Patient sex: M
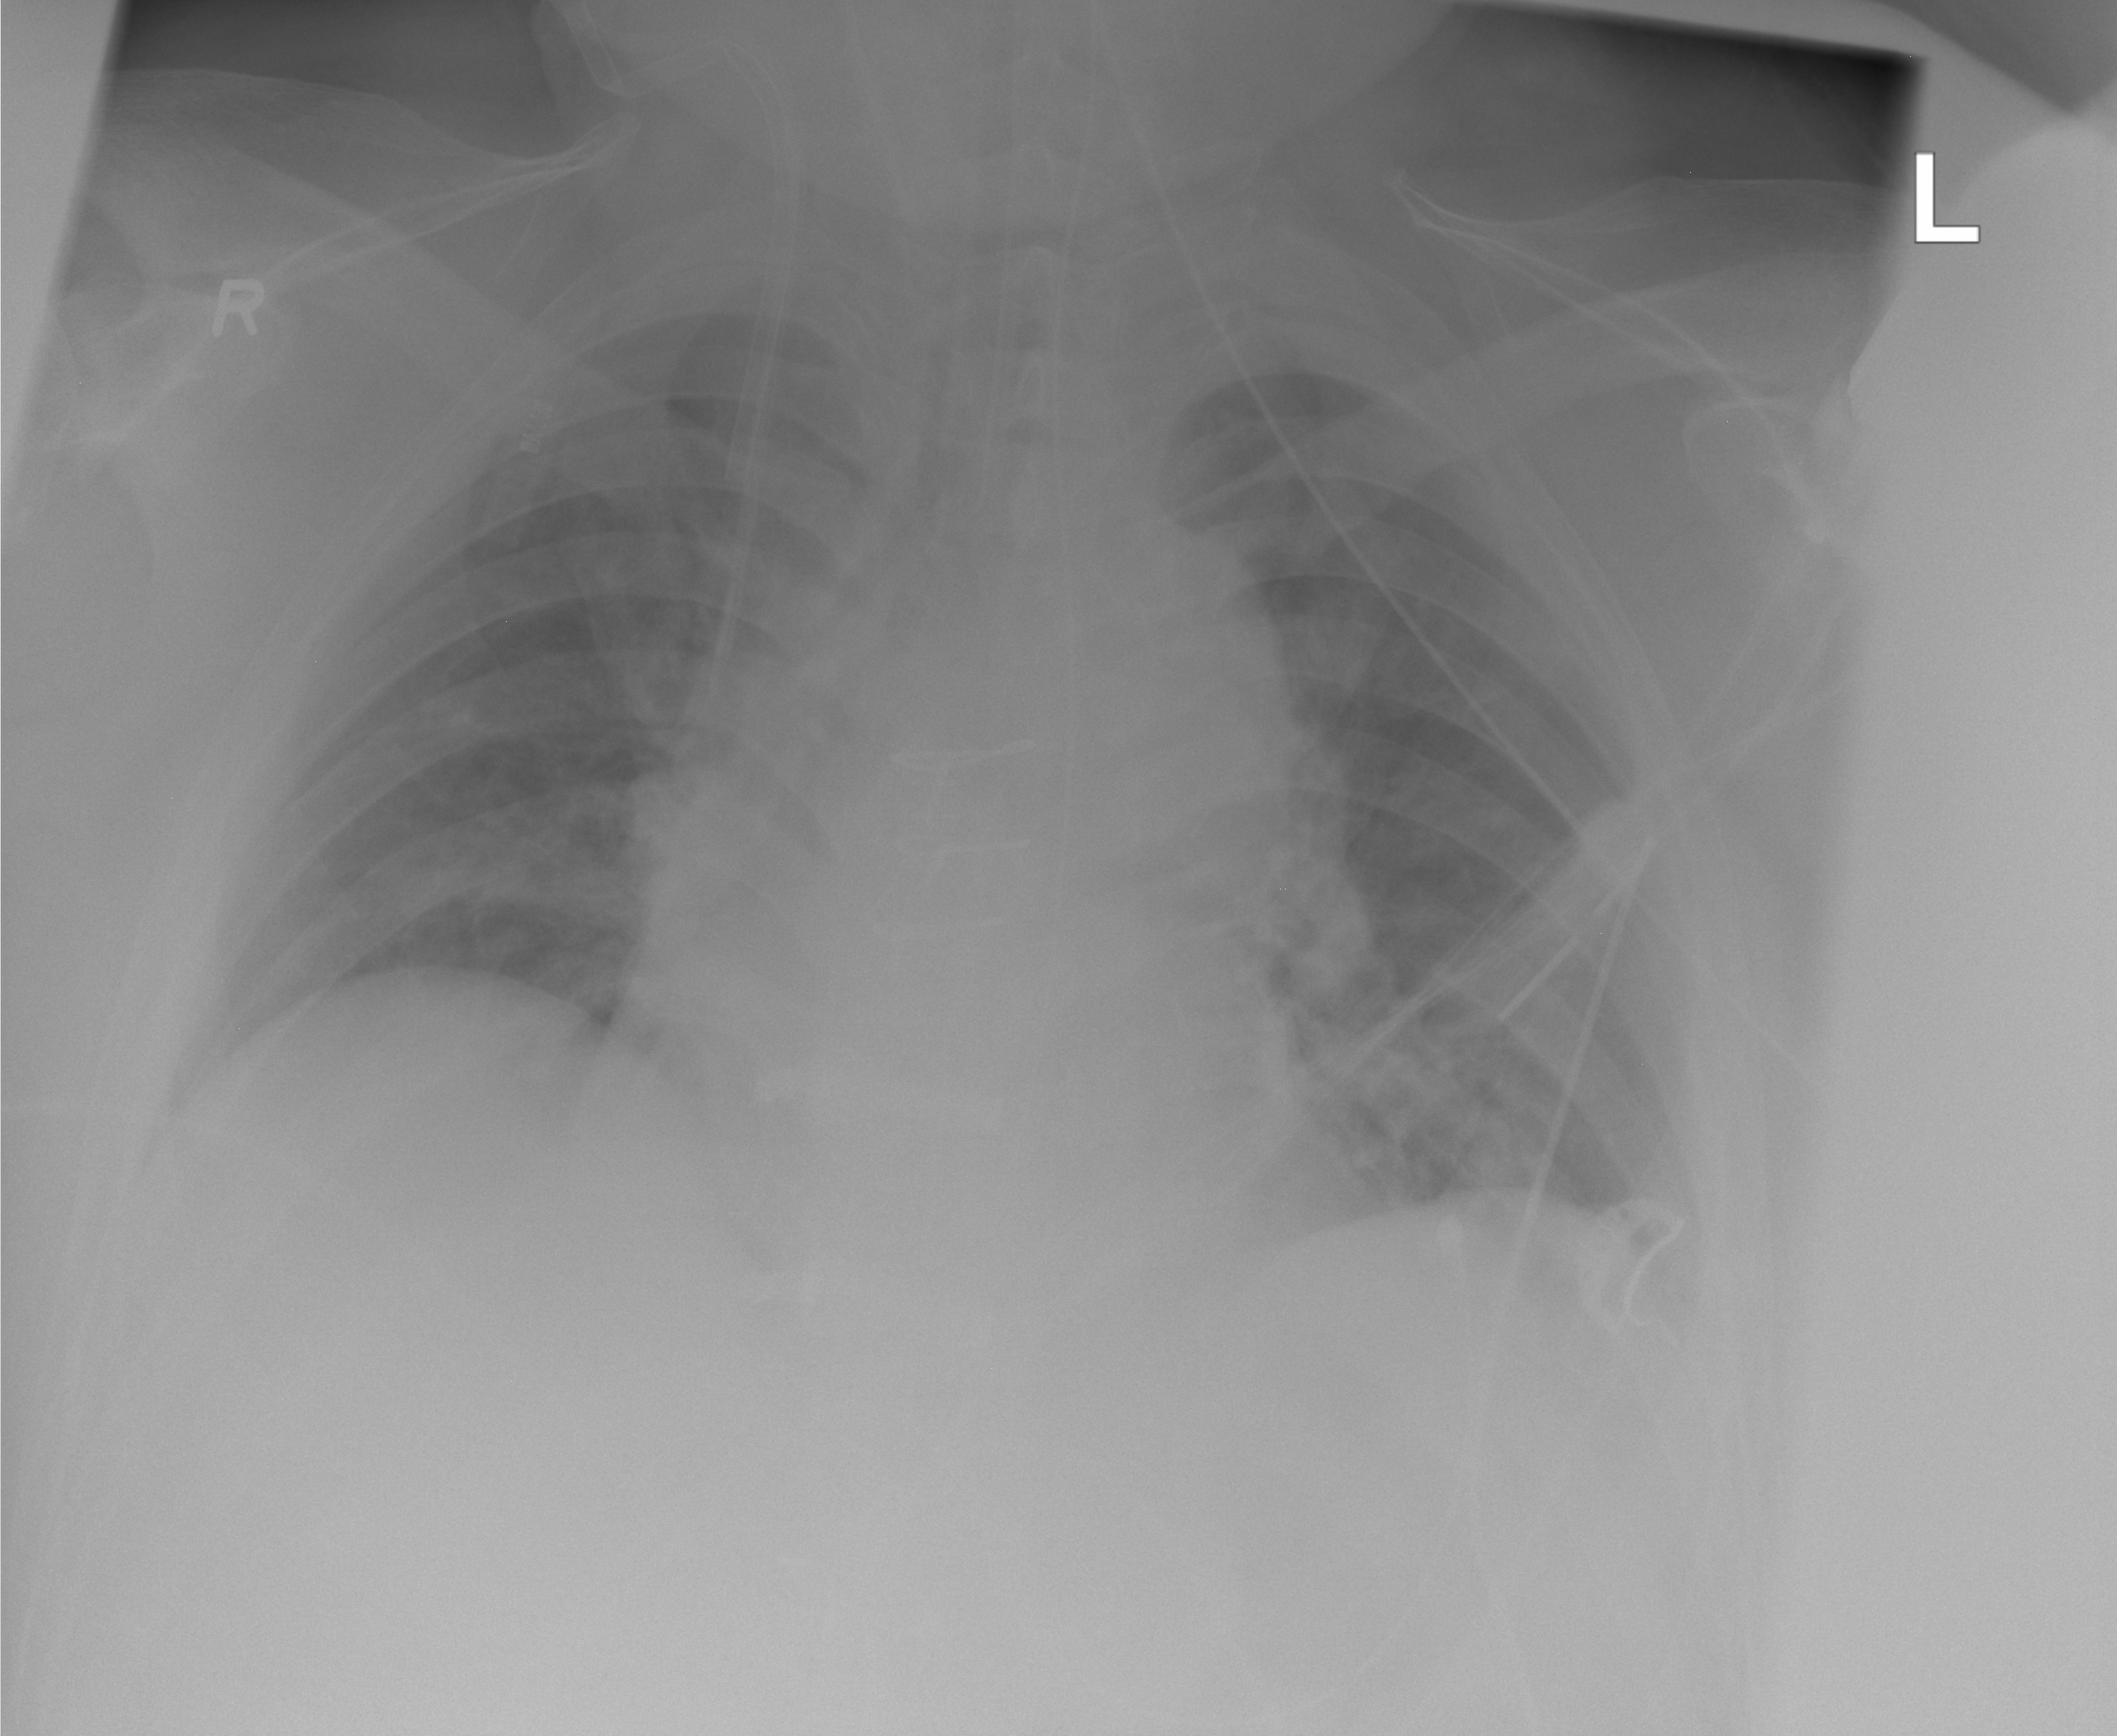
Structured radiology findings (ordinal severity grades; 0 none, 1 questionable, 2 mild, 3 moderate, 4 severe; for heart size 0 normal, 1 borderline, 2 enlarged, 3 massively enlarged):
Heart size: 2
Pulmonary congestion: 2
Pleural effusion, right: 0
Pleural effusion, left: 0
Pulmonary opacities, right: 0
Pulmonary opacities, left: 0
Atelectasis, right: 0
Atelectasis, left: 2